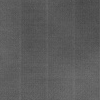
Atmospheric dust classification: dusty